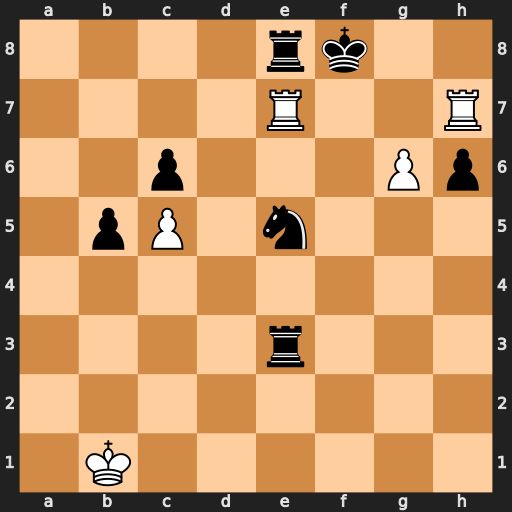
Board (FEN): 4rk2/4R2R/2p3Pp/1pP1n3/8/4r3/8/1K6
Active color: w
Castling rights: -
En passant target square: -
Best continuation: g7+ Kxe7 g8=Q+